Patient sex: M
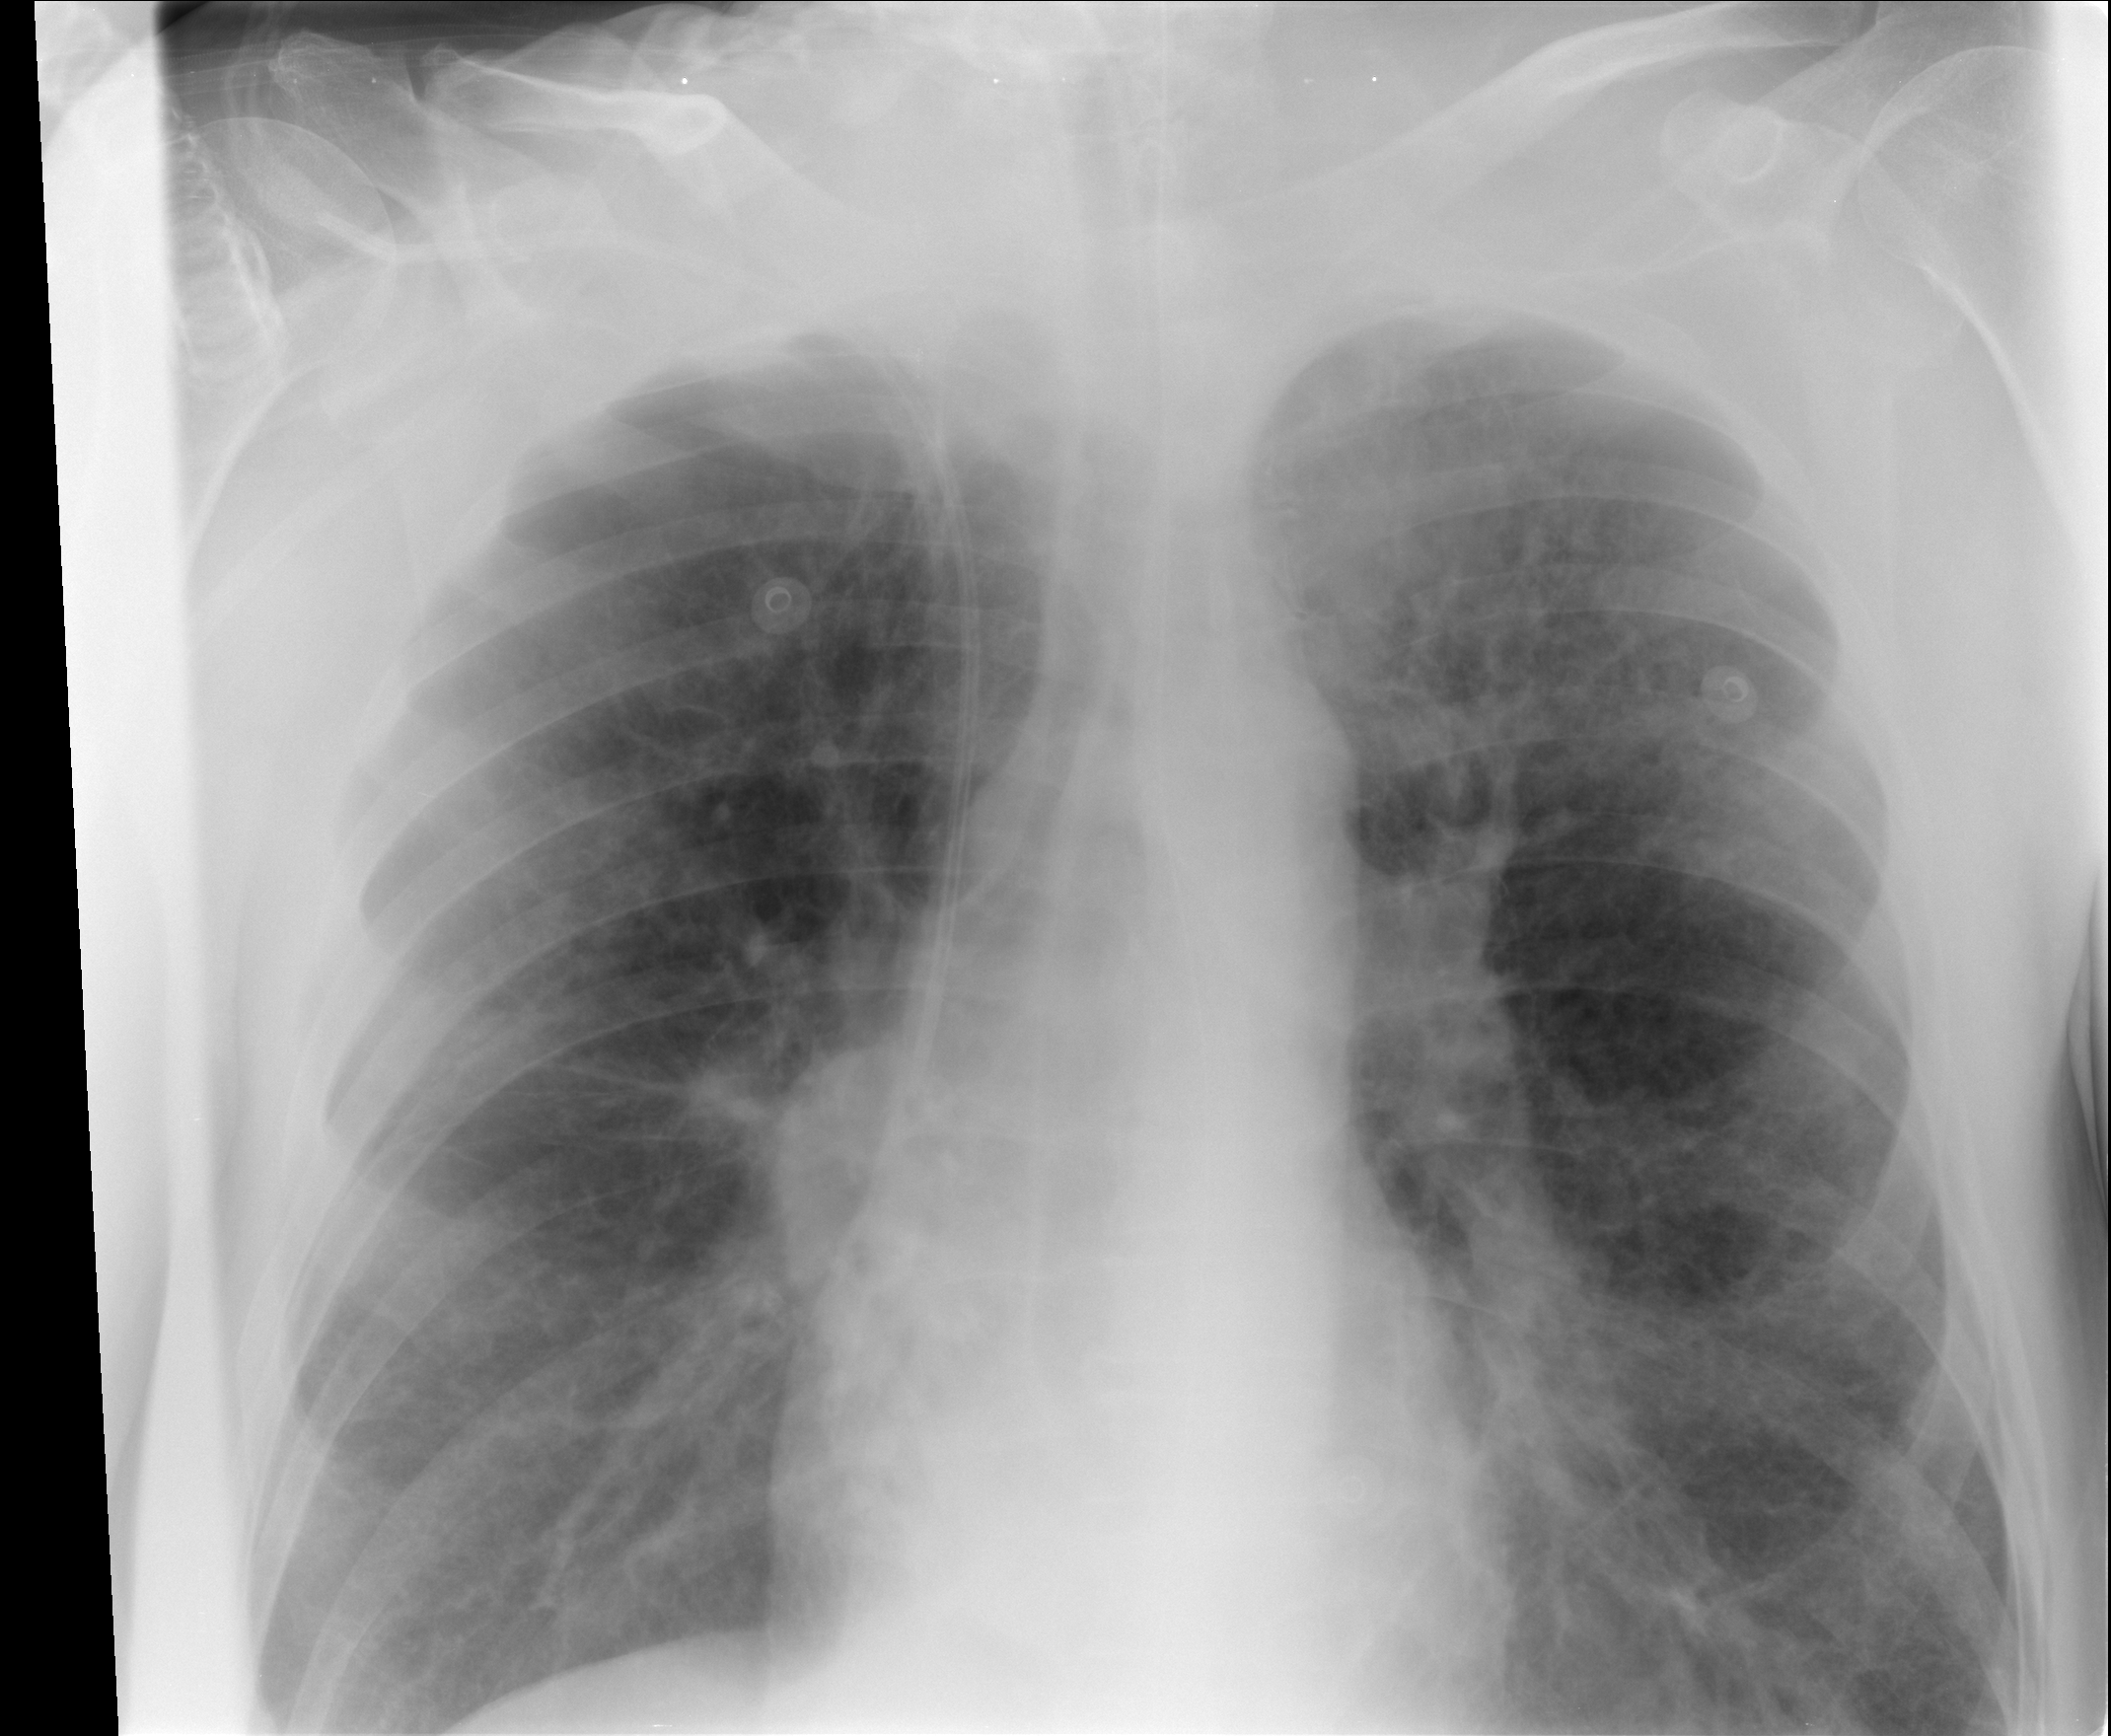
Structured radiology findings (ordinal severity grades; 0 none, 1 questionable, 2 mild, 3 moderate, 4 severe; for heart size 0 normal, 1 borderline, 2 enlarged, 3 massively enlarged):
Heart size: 0
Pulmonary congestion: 2
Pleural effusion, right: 2
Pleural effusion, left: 0
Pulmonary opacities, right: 2
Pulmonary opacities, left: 2
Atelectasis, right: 2
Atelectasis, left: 2